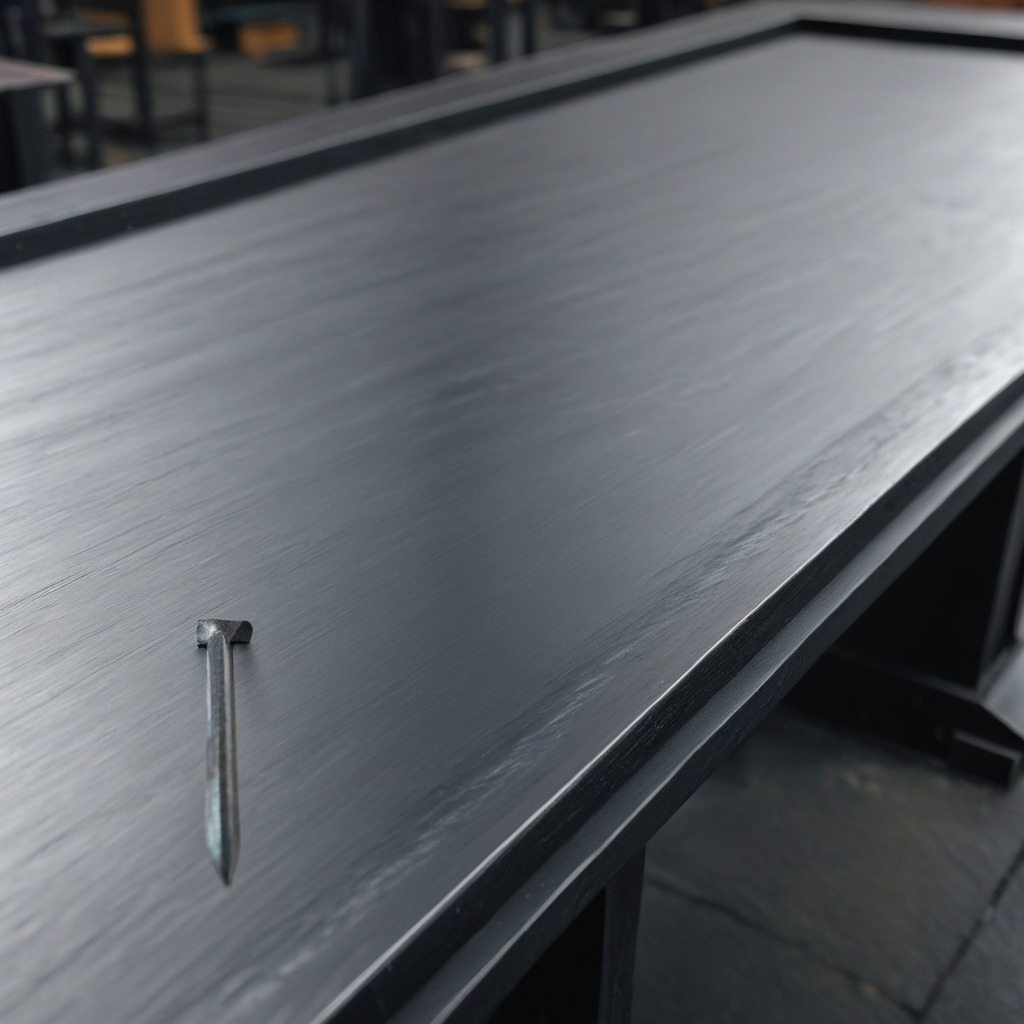
An iron nail is lying on a cold steel table in a mining workshop.